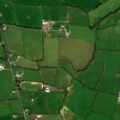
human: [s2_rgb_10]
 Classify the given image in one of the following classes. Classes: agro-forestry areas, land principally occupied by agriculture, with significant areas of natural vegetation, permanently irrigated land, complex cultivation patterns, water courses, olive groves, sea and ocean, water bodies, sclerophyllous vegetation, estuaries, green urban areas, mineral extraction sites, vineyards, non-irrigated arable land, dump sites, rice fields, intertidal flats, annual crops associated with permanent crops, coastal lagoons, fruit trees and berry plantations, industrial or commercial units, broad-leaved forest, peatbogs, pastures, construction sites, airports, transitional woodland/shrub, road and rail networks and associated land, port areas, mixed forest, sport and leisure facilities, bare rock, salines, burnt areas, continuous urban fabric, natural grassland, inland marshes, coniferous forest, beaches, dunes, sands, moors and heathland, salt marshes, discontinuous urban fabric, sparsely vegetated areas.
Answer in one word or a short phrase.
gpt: discontinuous urban fabric, pastures